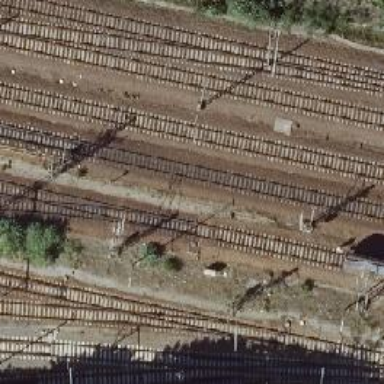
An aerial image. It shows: Railway switch with the turnout side on the left.